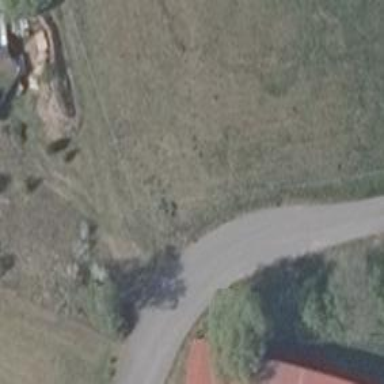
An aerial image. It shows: Service road with grass surface.